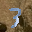
Label: 3